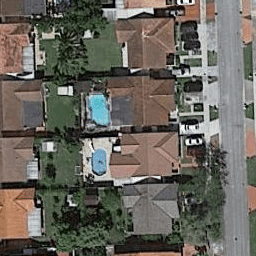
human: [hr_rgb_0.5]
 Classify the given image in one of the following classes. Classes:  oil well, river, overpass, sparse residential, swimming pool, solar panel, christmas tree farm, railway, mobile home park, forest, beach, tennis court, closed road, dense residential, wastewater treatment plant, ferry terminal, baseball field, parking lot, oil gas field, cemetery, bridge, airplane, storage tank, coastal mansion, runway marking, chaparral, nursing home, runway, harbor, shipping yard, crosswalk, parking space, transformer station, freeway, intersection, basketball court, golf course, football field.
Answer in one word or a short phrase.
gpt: dense residential